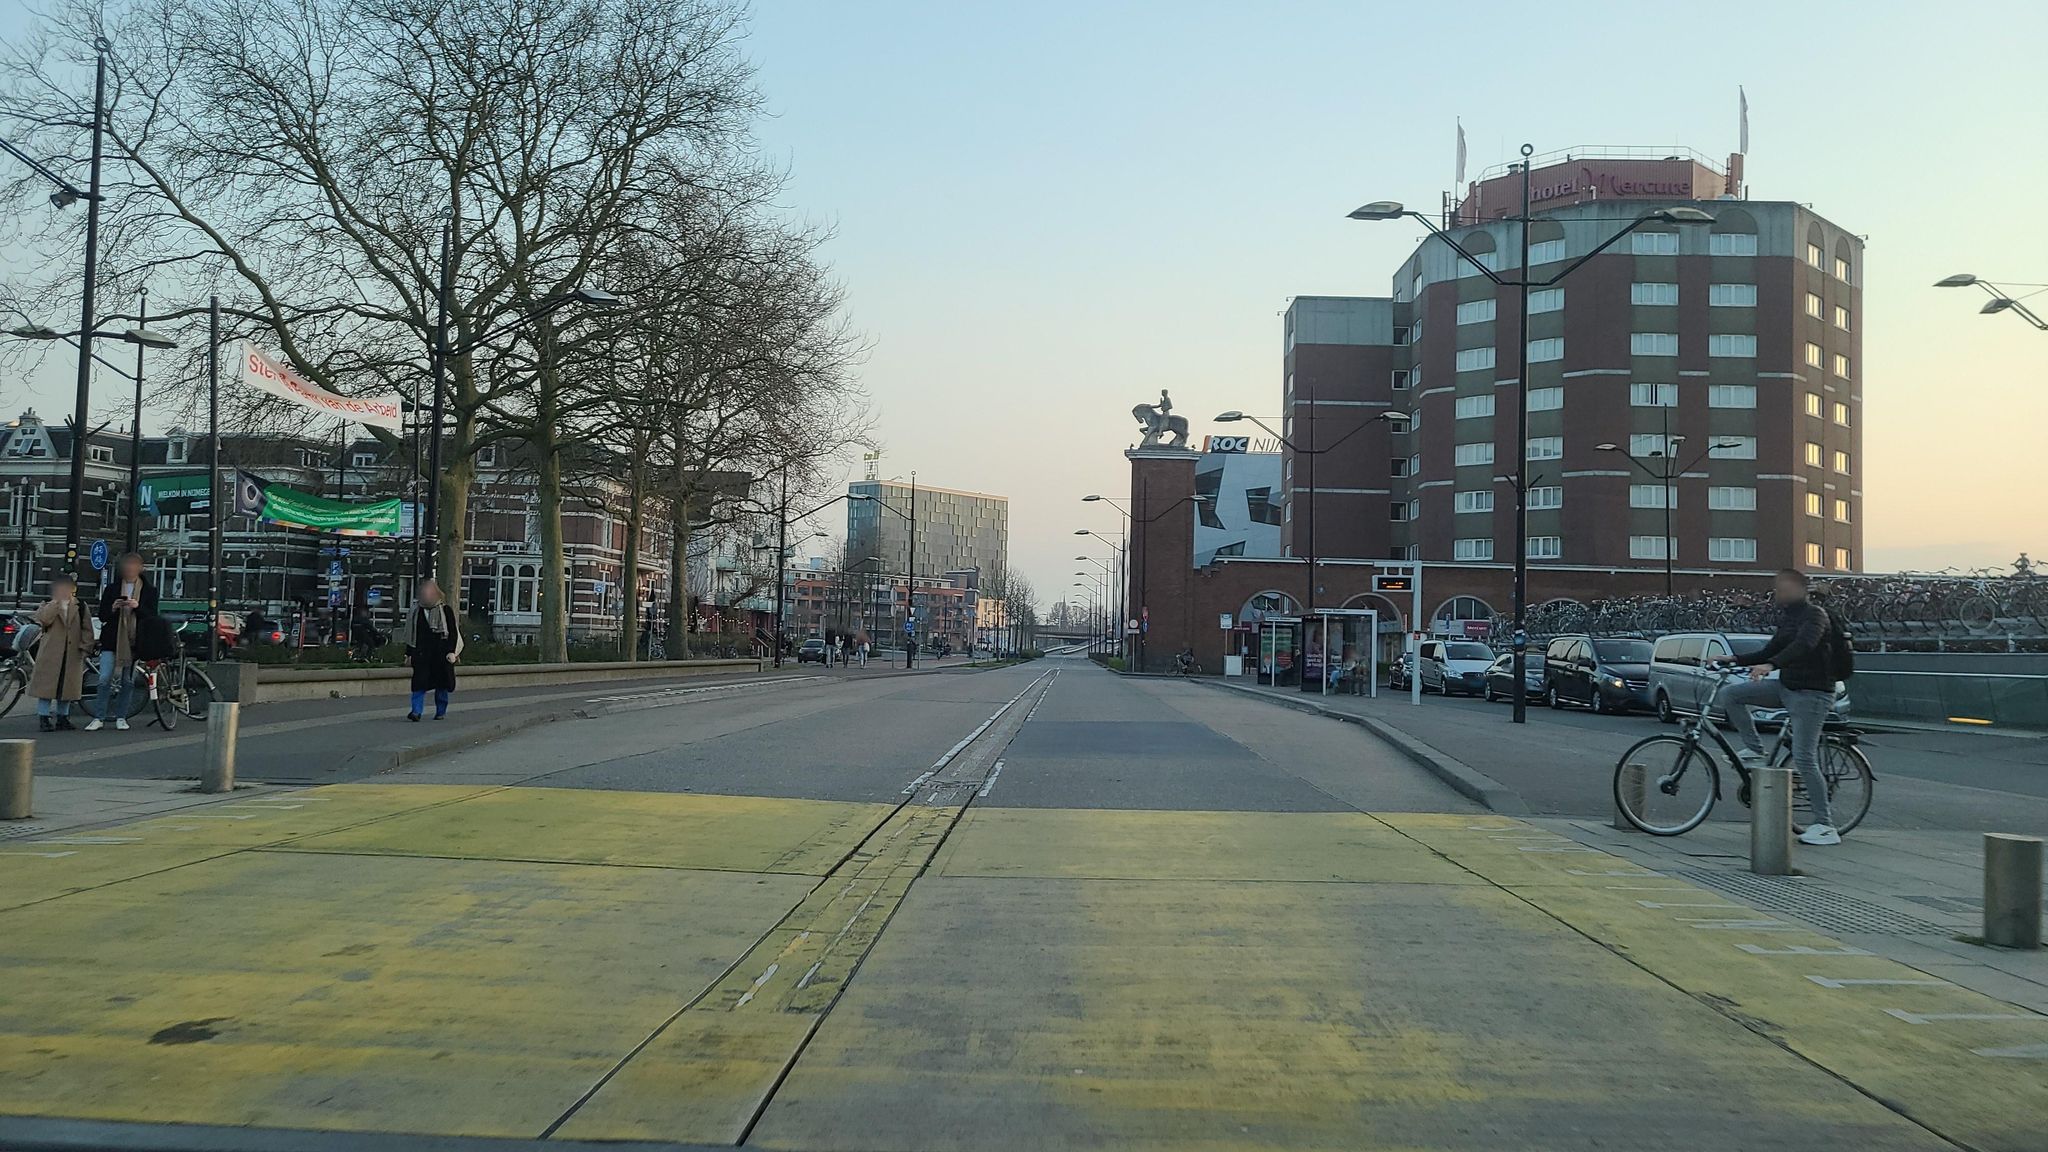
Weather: clear
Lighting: day
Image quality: good
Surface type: railway
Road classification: cycleway, footway, steps
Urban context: urban centre
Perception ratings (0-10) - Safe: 5.58, Lively: 8.11, Beautiful: 6.17, Boring: 5.92, Depressing: 3.84, Wealthy: 3.42